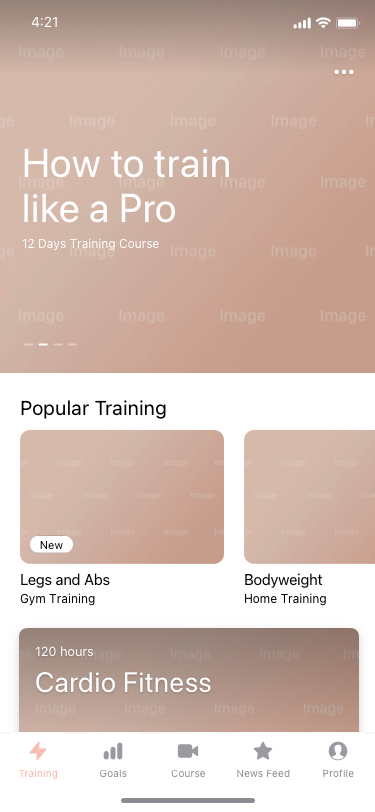
Text in this UI design:
Popular Training
12 Days Training Course
How to train like a Pro